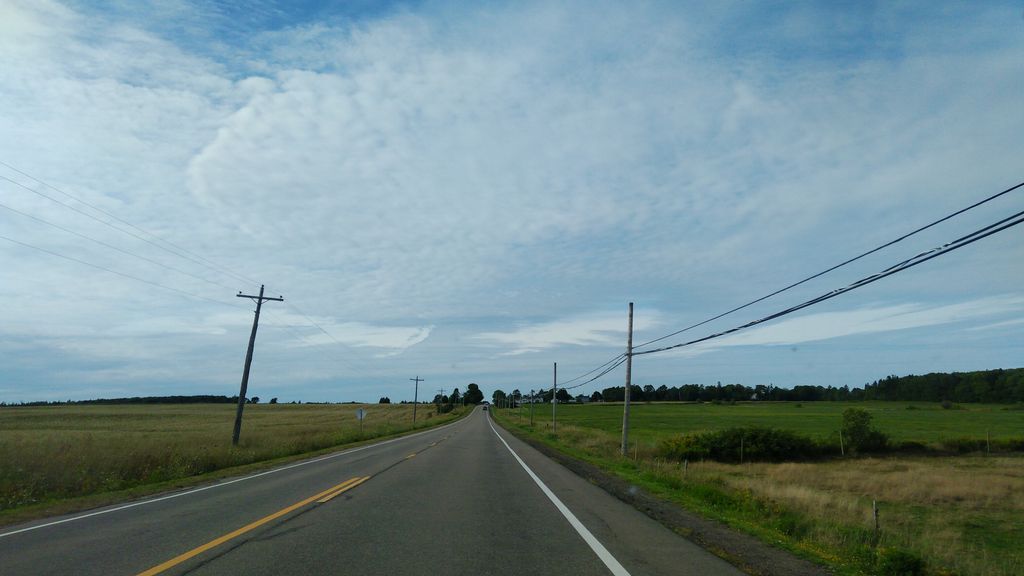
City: charlottetown